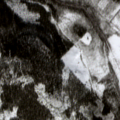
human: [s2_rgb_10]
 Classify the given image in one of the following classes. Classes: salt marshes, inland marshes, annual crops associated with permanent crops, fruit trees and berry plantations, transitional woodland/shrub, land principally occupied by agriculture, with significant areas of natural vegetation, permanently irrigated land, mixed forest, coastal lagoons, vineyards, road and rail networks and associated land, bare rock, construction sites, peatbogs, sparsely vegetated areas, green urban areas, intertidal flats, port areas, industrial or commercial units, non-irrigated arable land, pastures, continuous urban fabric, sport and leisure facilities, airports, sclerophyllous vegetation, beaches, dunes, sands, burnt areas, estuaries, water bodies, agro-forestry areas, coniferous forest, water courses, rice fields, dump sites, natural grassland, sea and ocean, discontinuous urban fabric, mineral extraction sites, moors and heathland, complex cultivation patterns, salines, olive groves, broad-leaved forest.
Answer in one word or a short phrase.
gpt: coniferous forest, mixed forest, transitional woodland/shrub